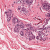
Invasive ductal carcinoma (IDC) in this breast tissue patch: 0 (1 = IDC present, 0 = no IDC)